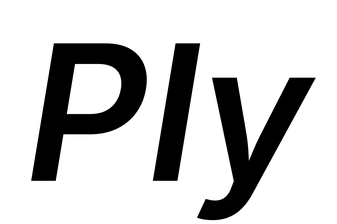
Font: Inter-Italic_SemiBold_Italic